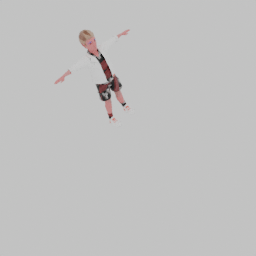
Label: people